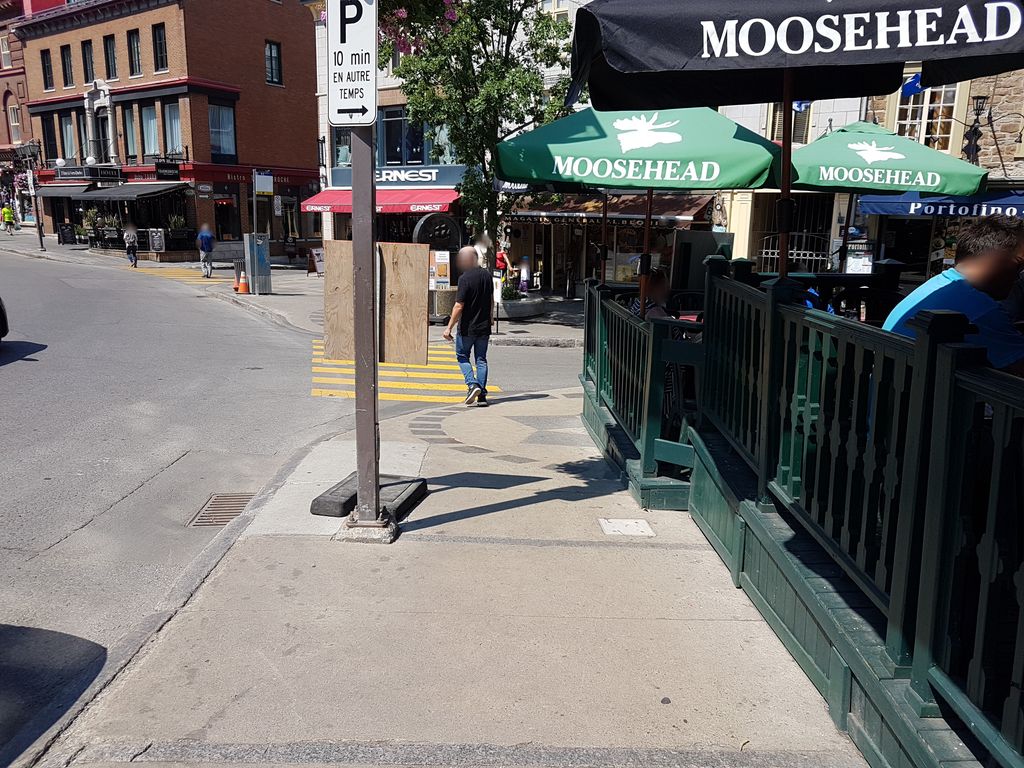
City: quebec_city